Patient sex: M
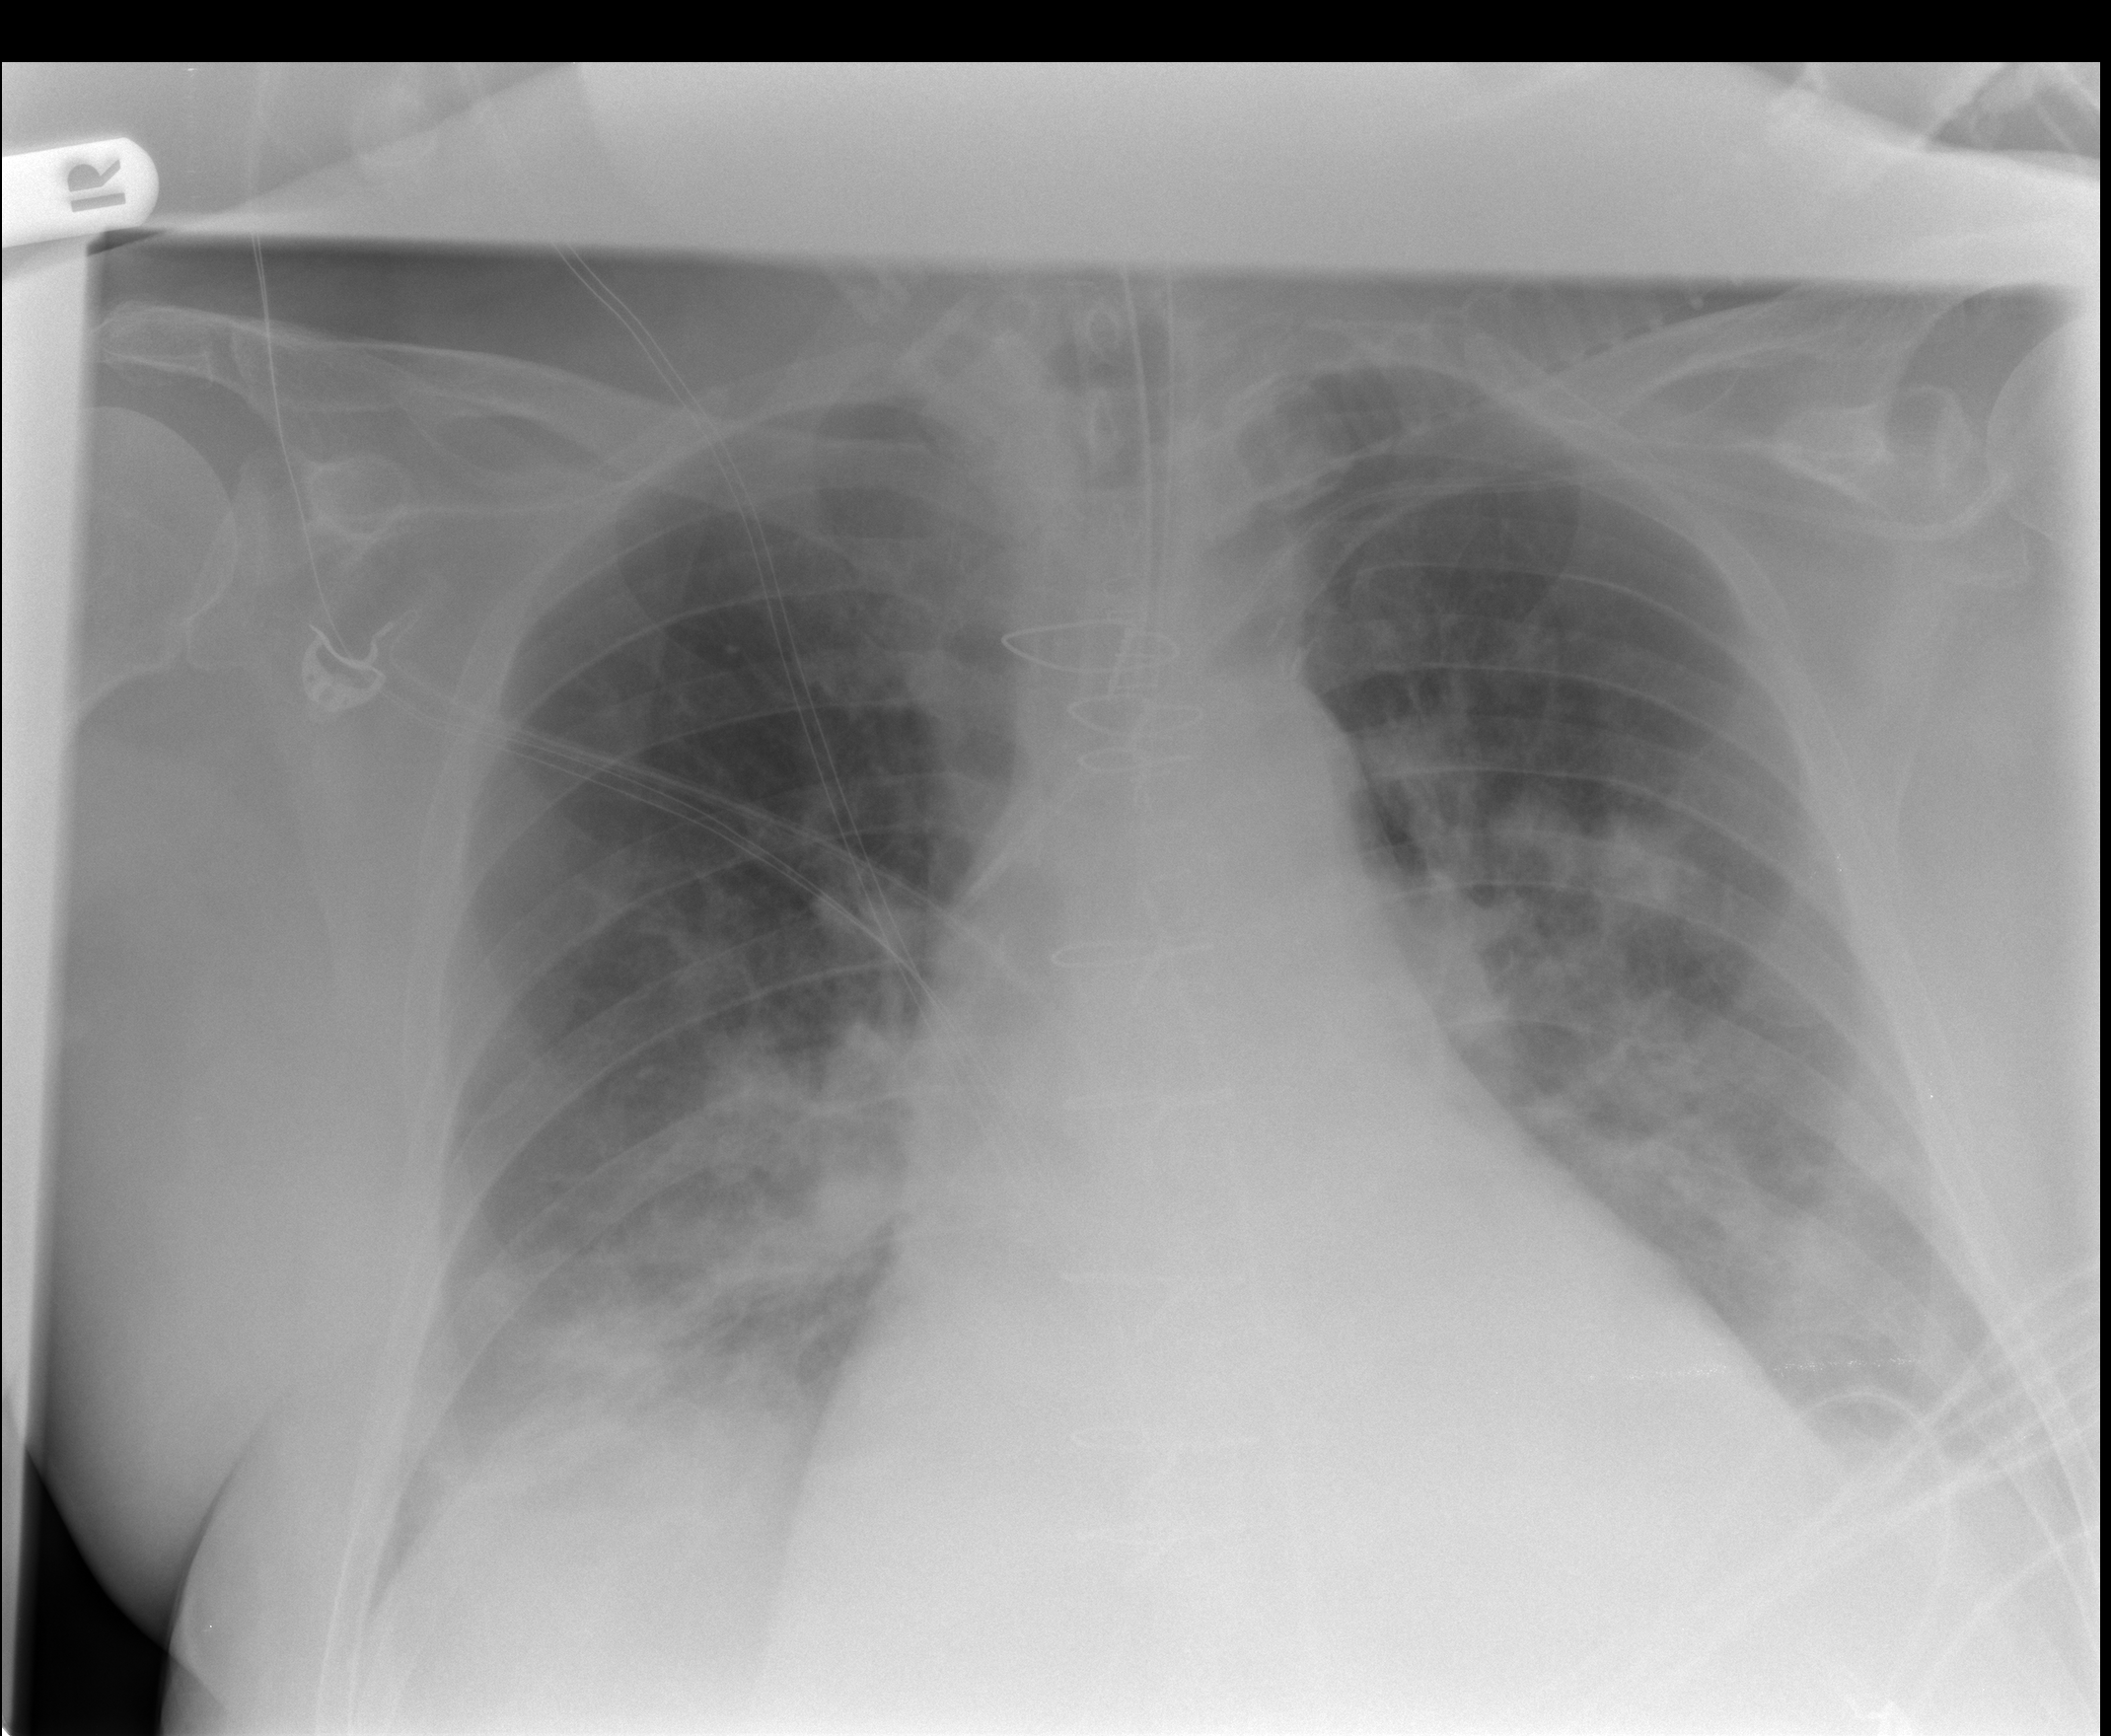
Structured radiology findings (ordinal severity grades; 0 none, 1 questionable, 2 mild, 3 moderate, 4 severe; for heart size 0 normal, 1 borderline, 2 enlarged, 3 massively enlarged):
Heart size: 2
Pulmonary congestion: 0
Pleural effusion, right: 1
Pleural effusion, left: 2
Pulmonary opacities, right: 3
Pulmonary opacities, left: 3
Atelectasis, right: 2
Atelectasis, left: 2